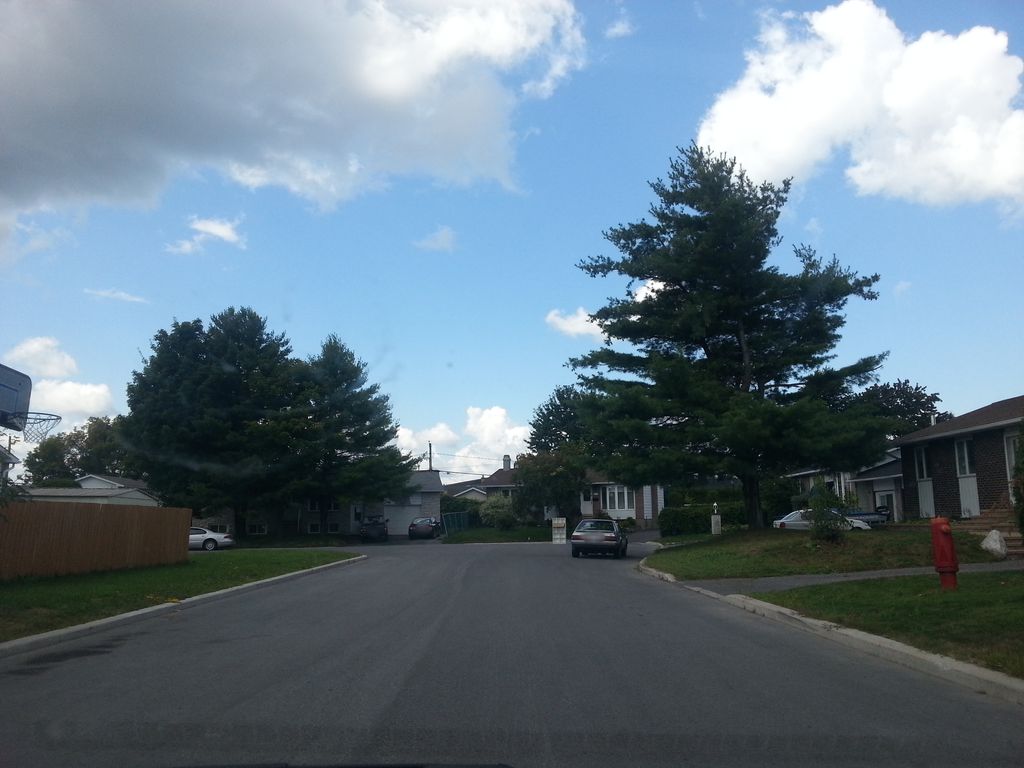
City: ottawa-gatineau